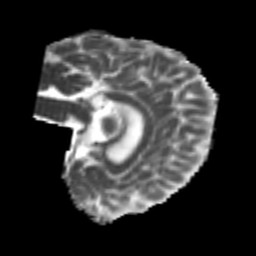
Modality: MD
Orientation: sagittal
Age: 24
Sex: female
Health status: healthy
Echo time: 0.074 s